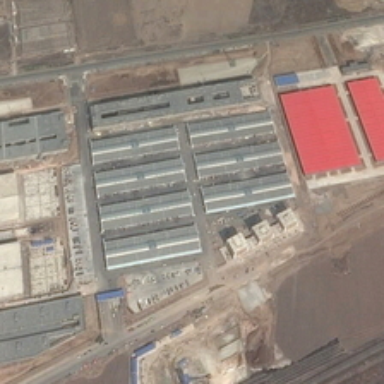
Many buildings and several bareland are in an industrial area .